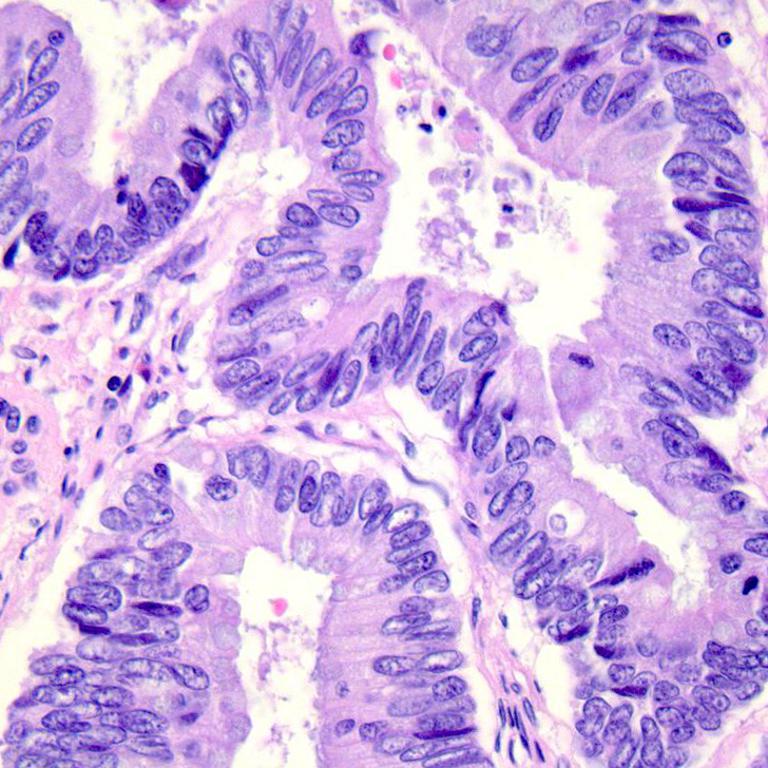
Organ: colon
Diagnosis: adenocarcinomas